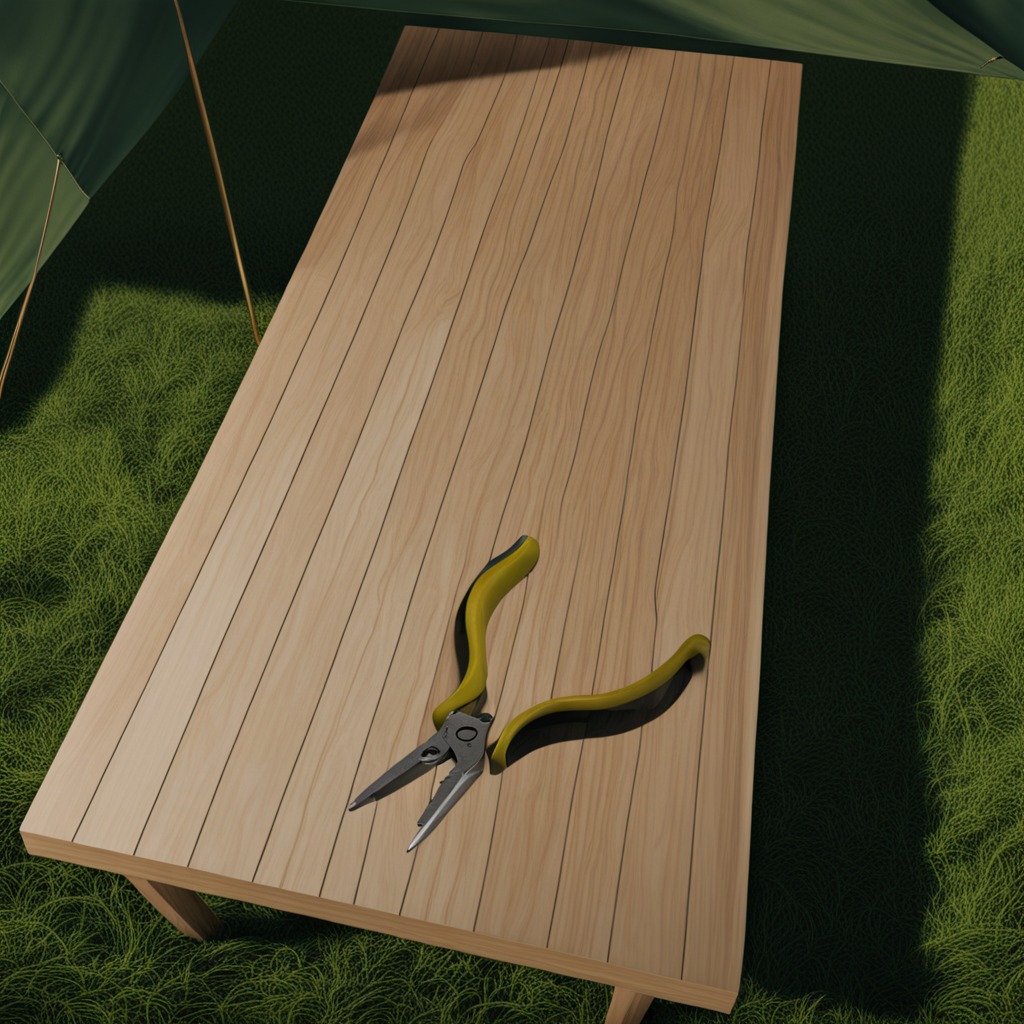
A plier is lying on a wooden table inside a jungle field workshop tent.